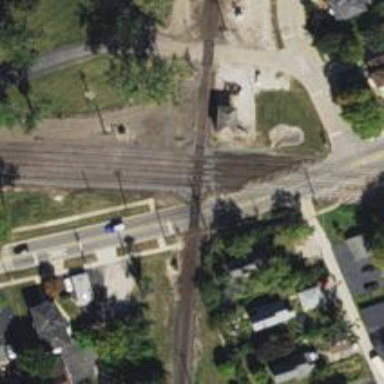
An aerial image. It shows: Railway crossing.